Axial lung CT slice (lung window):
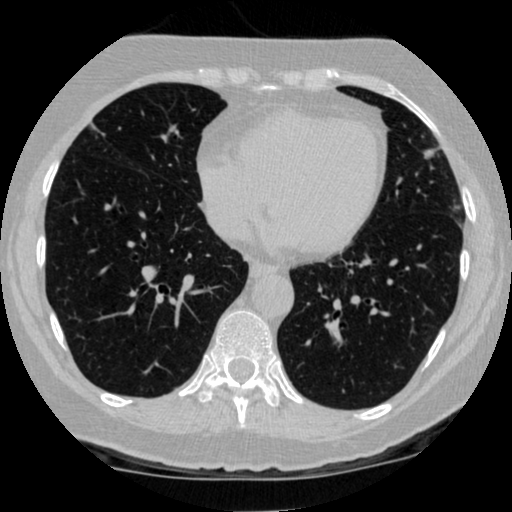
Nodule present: yes
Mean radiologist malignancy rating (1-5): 3.5